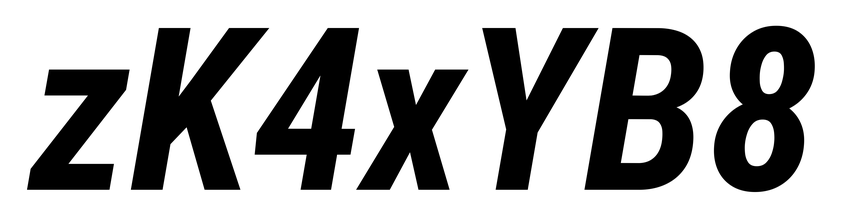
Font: Roboto-Italic_Condensed_Bold_Italic